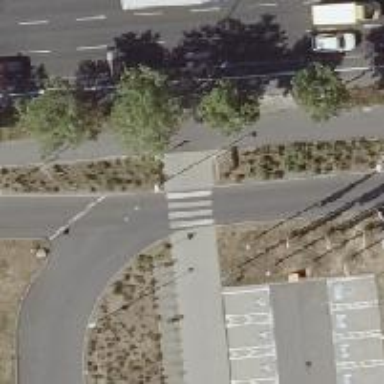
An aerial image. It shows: Uncontrolled zebra crossing on the road.